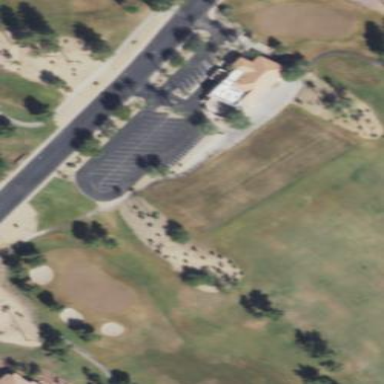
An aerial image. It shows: Driving range for golf practice.